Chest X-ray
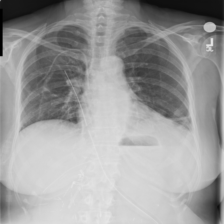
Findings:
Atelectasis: negative
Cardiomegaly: negative
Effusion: negative
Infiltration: negative
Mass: negative
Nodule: positive
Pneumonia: negative
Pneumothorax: negative
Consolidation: negative
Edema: negative
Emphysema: negative
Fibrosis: negative
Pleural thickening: negative
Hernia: negative